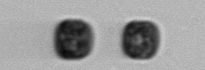
Label: Thalassiosira